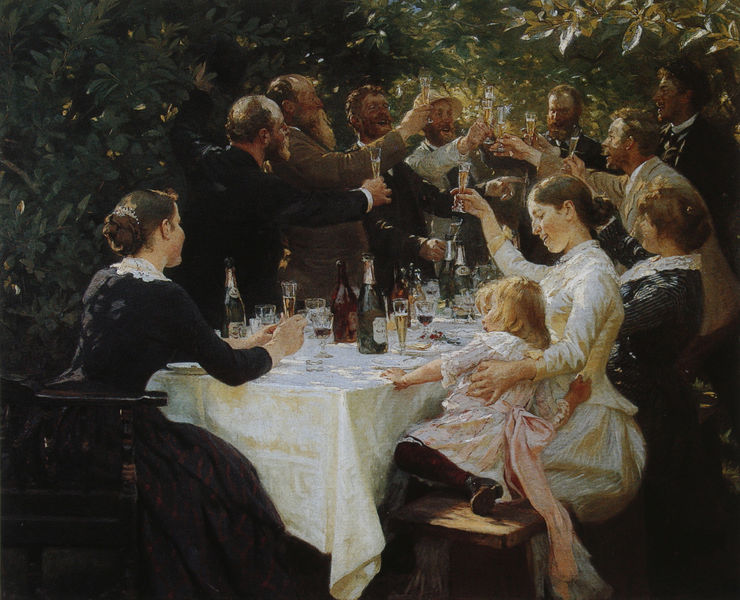
Titel: Hip, Hip, Hurrah! Künstlerfest in Skagen
Künstler: Peder Severin Krøyer
Standort: Göteborg
Institution: Göteborgs Konstmuseum
Schlagwörter: baum, blätter, dunkel, gemälde, hand, laub, mann, schatten, weiß, bäume, frauen, grün, impressionismus, menschen, mädchen, ocker, auguste renoir, damen, frau, frisur, frisuren, glas, hell, holz, hut, kleid, kleider, licht, lichter, männer, profil, renoir, schwarz, stuhl, stühle, tisch, rot, beige, fest, gesellschaft, herren, malerei, party, schleife, alkohol, anstoßen, anzug, anzüge, bart, blond, bärte, feier, feiern, flasche, flaschen, gläser, band, knoten, kragen, teller, bild, tischdecke, tischtuch, öl, strauch, busch, sträucher, bestickt, haare, realismus, sessel, stoff, decke, familie, kind, mutter, tochter, vater, blatt, rosa, kinder, garten, dutt, sommer, rede, tag, picknick, bank, beleuchtung, ölgemälde, celebration, chair, crowd, gathering, hat, men, oil, people, red, stockings, stool, white, women, essen, wein, weinflaschen, bench, black, bun, chairs, collar, dress, dresses, france, friends, gold, green, group, hair, lace, lady, manet, old, painting, sitting, society, table, woman, yellow, draussen, bedienstete, gown, pink, brown, plant, stimmung, frühling, satin, lachen, umarmen, münchen, geschirr, wine, bier, schuh, festlich, damast, liebermann, bänke, rückenfiguren, ein, bankett, eiss, champagner, glanzlichter, napkin, sekt, sektglas, sektgläser, food, man, tree, girl, nature, malerie, german, summer, sun, trees, child, ribbon, sash, suit, fröhlich, forest, light, bushes, garden, plants, im freien, zuprosten, purple, bonnet, mother, realism, glasses, hats, beard, french, geburtstag, laube, faces, glass, smile, familienportrait, children, suits, happy, sunlight, italy, outside, bourgeoisie, feast, festival, holiday, park, countrieside, ivy, leaves, blod, family, nineteenth century, bald, pastel, lebendig, angestellte, bottle, cloth, impressionist, photorealismus, toast, gartenfest, leaf, outdoors, shade, shadows, baby, prost, genre, famile, kinde, weingläser, eating, work, flute, kids, tablecloth, prosten, land, outdoor, festessen, fashion, tan, kid, standing, alcohol, beer, drink, frohsinn, realistic, females, celebrate, drinking, males, flutes, photograph, russian, parents, bottles, adults, laughing, tost, blonde, daughter, gruppe, highlights, salut, biertisch, flaschenw, momen, schaumwein, sektflöten, tischw, meal, picnic, singing, impressinismus, celebrating, beards, banquet, dinner, cuffs, braid, champaign, champaigne, 1900, tisch fest flaschen, wealth, biergarten, event, flut, genre scene, 19th-century, lunch, backpack, 1800, fun, drinks, childreb, champagne, daily life, champain, striped, together, laugh, stain, jolly, wedding, tuxedo, vodka, sing, little girl, win, siting, abendessen, 20er, diner, jackets, shirts, anstoße, festive, tablecolth, toasting, freude, cheer, social life\, cheers, laufghter, impressionists, toas, white tablecloth, schulde, birthday, gatehring, tan], champus, schampus, dreswhite, shampang, tathering, eating g, sauen, saufen